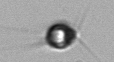
Label: Acanthoica_quattrospina